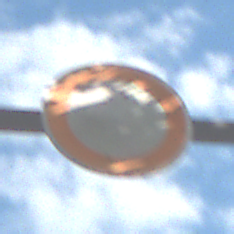
Verkehrszeichen: VerbotFahrzeugeAllerArt
Umgebung: Outdoor, Nature
Tageszeit: MorningAfternoon
Wetter: PartlyCloudy
Licht: Natural
Jahreszeit: NotSpecified
Kontrast: HighContrast